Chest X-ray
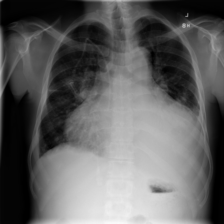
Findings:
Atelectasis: negative
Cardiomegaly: positive
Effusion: positive
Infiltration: positive
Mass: negative
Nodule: negative
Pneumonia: negative
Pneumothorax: negative
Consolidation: positive
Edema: positive
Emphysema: negative
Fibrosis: negative
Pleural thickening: negative
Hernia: negative